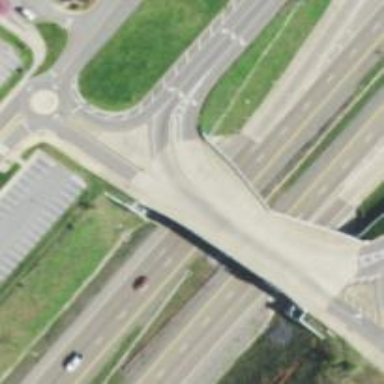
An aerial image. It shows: Tertiary link road bridge.